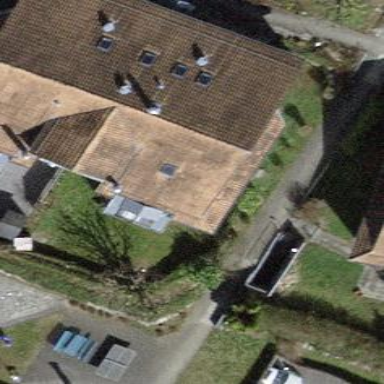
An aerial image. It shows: Building with tiled roof.